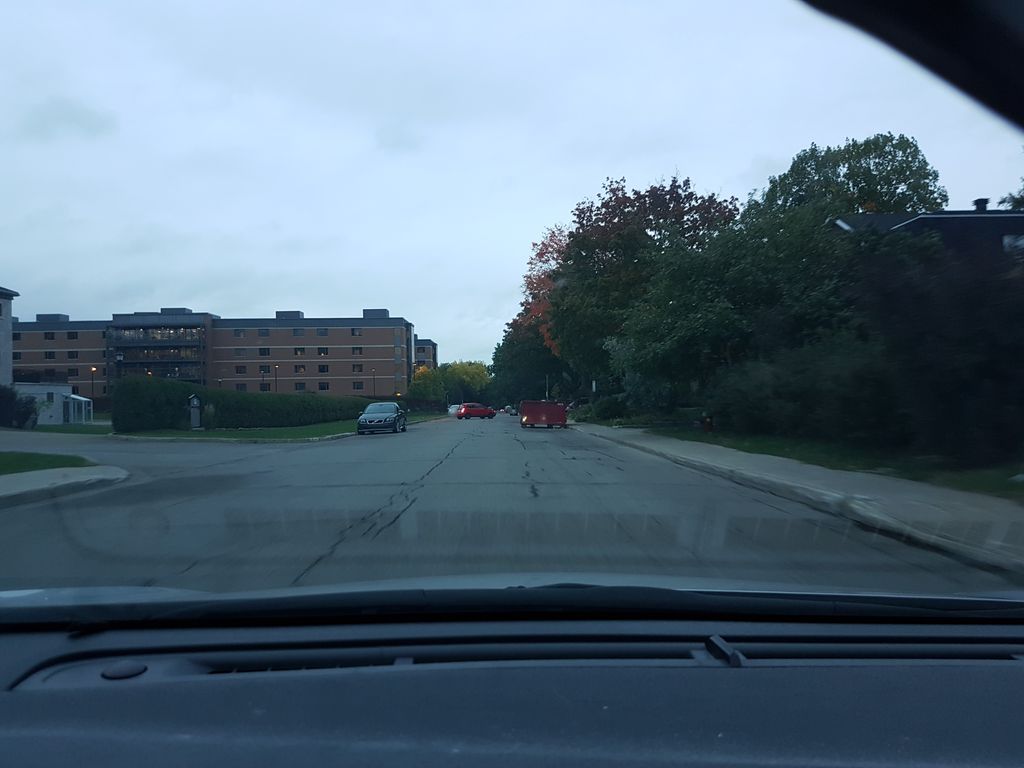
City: quebec_city